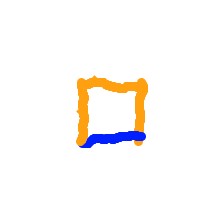
Shape: square